Interaction volume radius: 5 \u00c5
Interaction volume height: 10 \u00c5
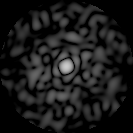
Disorder parameter: 0.8277